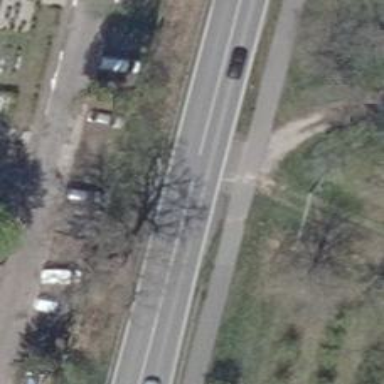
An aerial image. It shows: Primary road with asphalt surface.